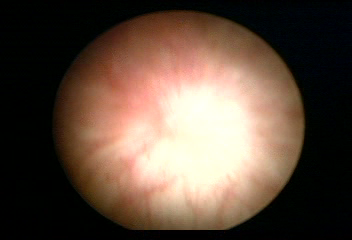
Modality: WLC
Class: Normal mucosa
Bladder cancer association: No